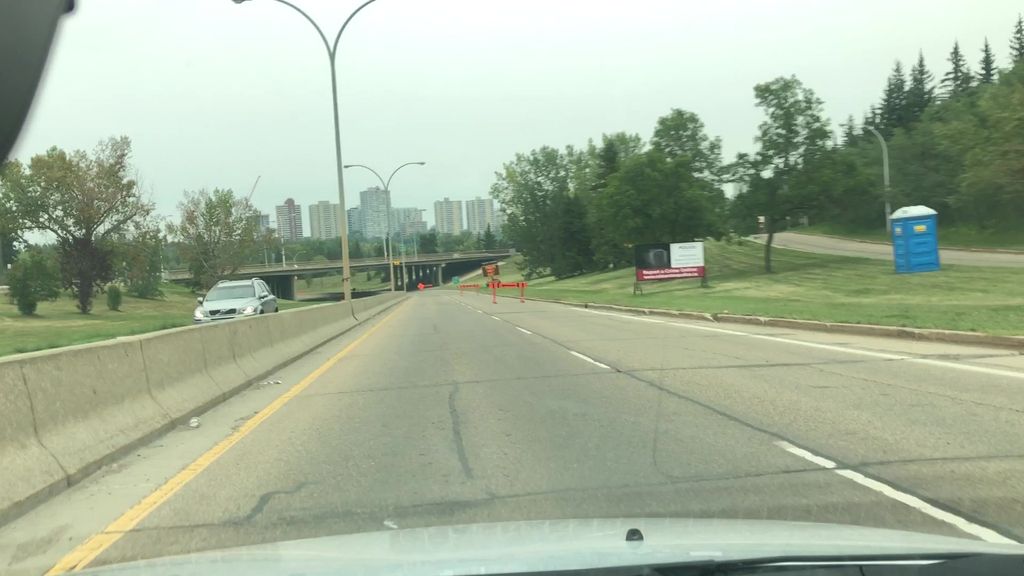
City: edmonton